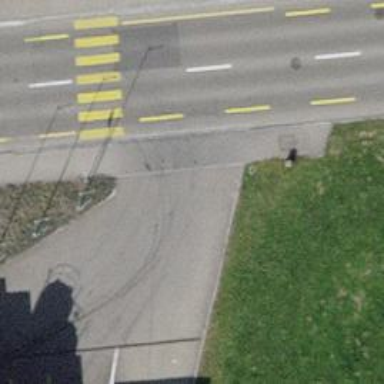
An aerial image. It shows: Crossing road.